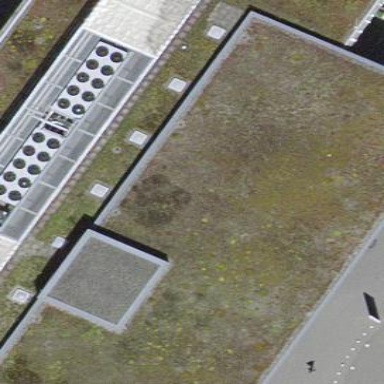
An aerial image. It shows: Close-up view of roof part of building.